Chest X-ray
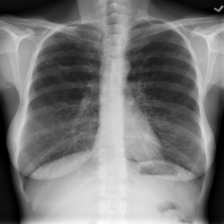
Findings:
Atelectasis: negative
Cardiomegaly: negative
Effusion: negative
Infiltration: negative
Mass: negative
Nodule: negative
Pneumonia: negative
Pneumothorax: negative
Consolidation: negative
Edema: negative
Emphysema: negative
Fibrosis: negative
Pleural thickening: negative
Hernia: negative